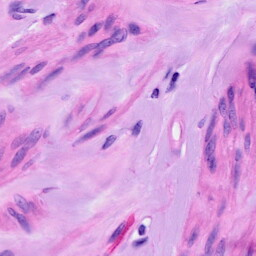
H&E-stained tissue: Ovarian